Interaction volume radius: 5 \u00c5
Interaction volume height: 35 \u00c5
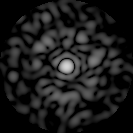
Disorder parameter: 0.8232